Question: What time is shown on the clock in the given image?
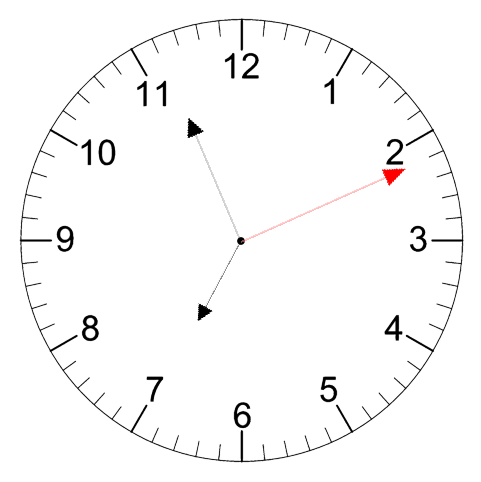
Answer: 06:56:11